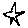
Label: star